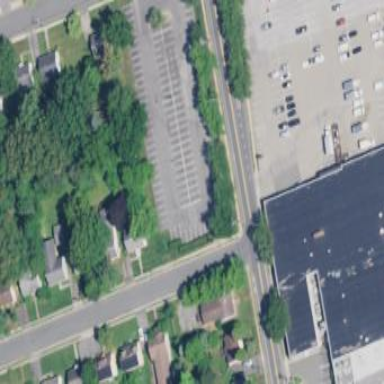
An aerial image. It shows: Parking area.